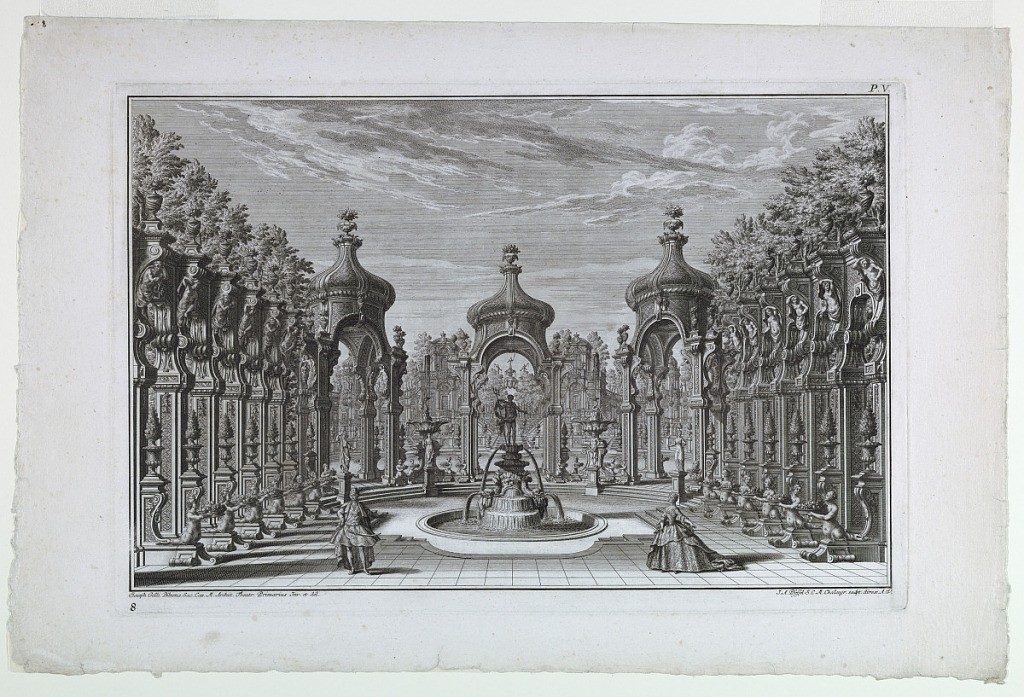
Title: Stage Design: Garden Scene with Fountain, plate 8, part 5, from "Architetture e Prospettive dedicate alla Maestà di Carlo Sesto"
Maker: Johann Andréas Pfeffel, German, 1674–1748
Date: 1740–44
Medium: Etching with engraving on white laid paper
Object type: Print
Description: Stage design with a fountain surmounted by figure of Neptune as centerpiece.  On left and right are ornamented colonnades with statues, trees, and urns.  Beyond colonnade in background is elaborate villa/palace.  Male (left) and female (right) figures occupy the foreground in front of the fountain.